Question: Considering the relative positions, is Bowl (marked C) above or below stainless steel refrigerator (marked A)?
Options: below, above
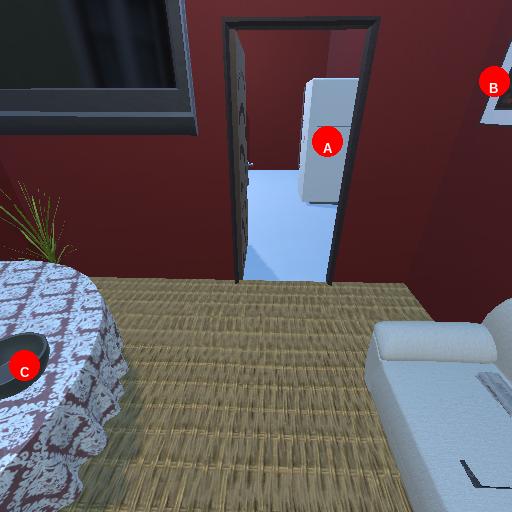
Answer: below